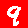
Digit: 9